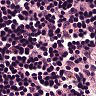
Metastatic tissue present: no